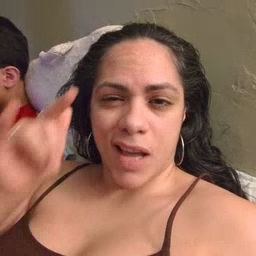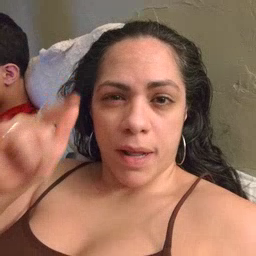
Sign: airplane